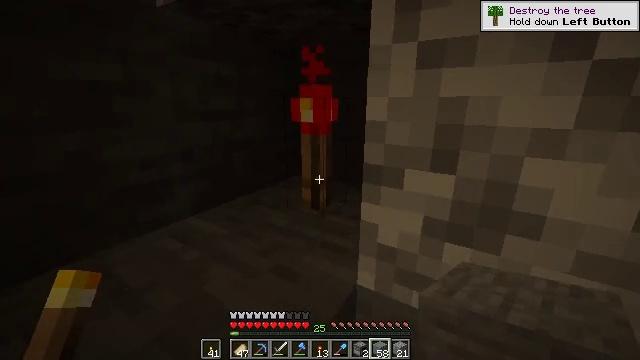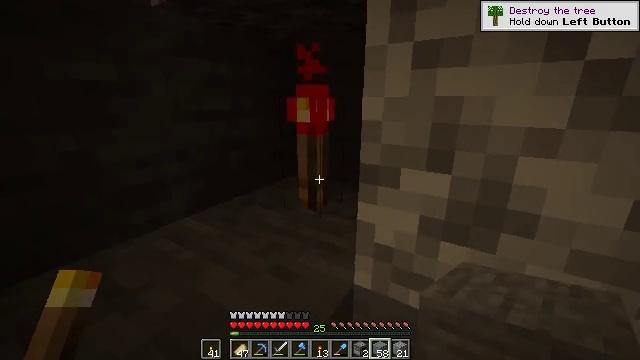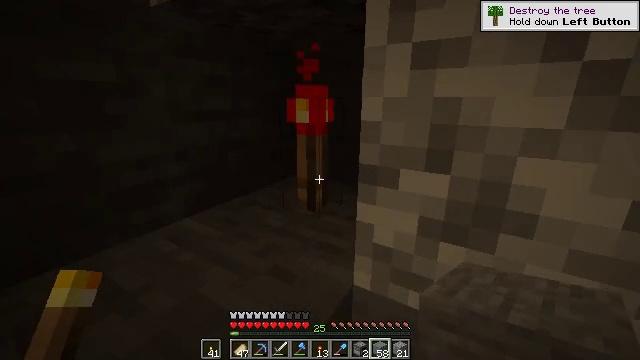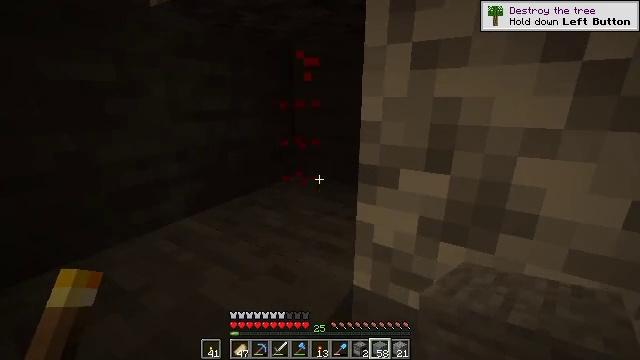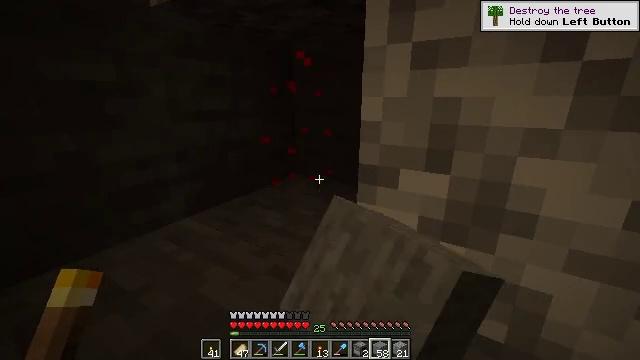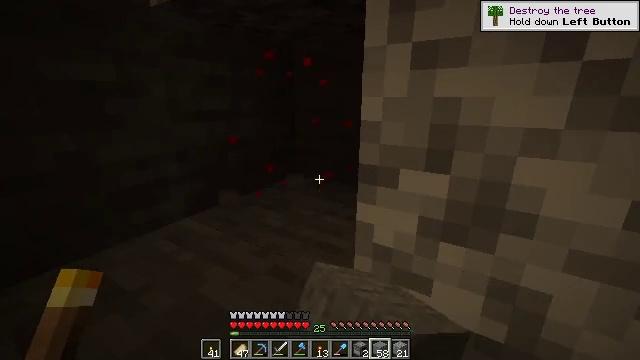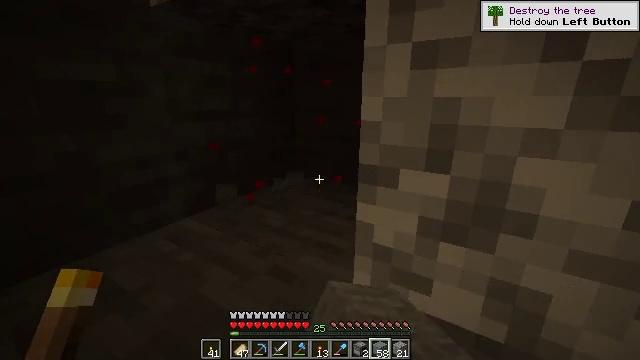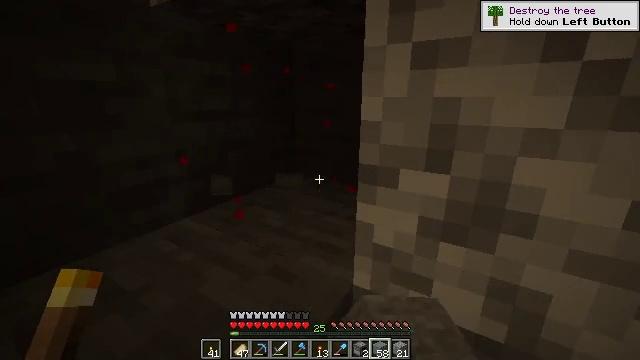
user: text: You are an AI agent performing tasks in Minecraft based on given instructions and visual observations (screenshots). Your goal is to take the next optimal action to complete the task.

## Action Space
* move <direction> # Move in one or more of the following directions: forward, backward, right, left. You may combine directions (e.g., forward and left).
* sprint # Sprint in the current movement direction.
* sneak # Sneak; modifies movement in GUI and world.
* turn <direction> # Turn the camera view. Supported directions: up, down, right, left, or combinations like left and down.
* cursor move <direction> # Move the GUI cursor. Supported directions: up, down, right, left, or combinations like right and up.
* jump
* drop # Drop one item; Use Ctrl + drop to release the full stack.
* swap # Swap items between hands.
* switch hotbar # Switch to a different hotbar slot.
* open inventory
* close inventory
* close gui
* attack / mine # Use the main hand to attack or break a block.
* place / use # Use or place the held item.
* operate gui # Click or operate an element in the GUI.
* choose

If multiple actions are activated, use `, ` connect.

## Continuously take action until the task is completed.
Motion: motion action
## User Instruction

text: Knock off the redstone torch from the wall.
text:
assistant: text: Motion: no_op
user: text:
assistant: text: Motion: no_op
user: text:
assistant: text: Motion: attack / mine
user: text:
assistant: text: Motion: attack / mine
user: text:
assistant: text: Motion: attack / mine
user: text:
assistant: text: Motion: attack / mine
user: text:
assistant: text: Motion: no_op
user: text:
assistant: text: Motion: no_op